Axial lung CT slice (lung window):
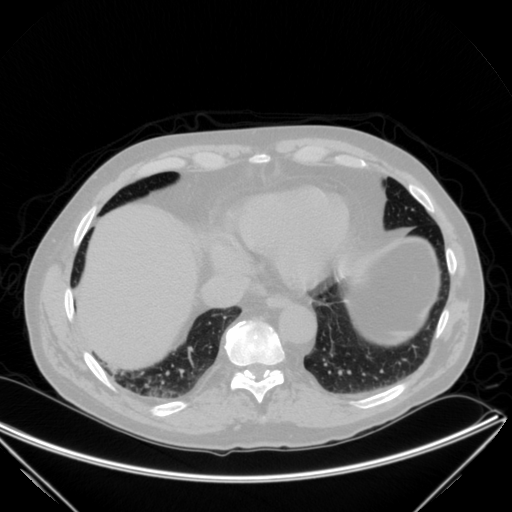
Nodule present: no